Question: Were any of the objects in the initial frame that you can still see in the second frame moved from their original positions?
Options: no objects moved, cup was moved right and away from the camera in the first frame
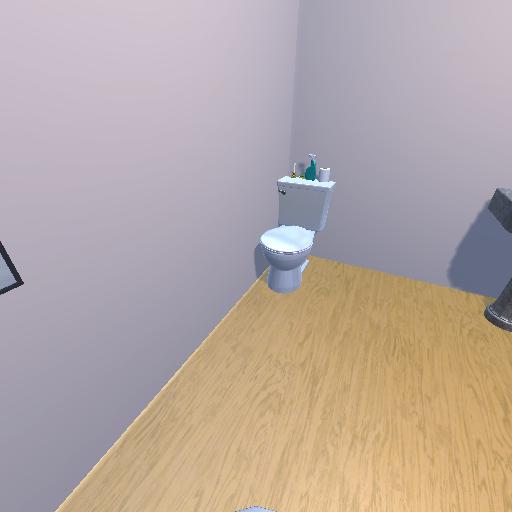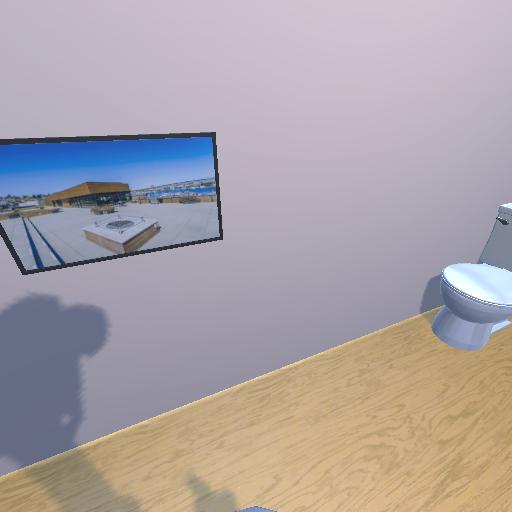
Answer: no objects moved